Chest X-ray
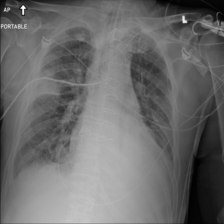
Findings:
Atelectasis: positive
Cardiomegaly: negative
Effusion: positive
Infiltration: positive
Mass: negative
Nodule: negative
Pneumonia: negative
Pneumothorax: negative
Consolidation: negative
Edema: negative
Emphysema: negative
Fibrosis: negative
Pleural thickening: negative
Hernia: negative